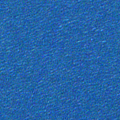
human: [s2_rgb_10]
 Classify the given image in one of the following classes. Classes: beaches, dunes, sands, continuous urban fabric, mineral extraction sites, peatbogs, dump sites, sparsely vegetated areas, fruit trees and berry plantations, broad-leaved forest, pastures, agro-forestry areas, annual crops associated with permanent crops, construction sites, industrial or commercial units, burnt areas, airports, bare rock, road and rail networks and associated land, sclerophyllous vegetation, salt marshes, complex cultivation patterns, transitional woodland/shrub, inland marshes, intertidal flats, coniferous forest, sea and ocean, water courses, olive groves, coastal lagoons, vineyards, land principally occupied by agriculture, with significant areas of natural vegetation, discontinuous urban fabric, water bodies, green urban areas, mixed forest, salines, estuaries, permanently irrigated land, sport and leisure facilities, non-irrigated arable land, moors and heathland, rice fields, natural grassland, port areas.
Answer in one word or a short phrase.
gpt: sea and ocean